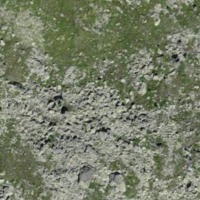
EUNIS habitat code: 31
Species observed at this site:
Rupicapra rupicapra